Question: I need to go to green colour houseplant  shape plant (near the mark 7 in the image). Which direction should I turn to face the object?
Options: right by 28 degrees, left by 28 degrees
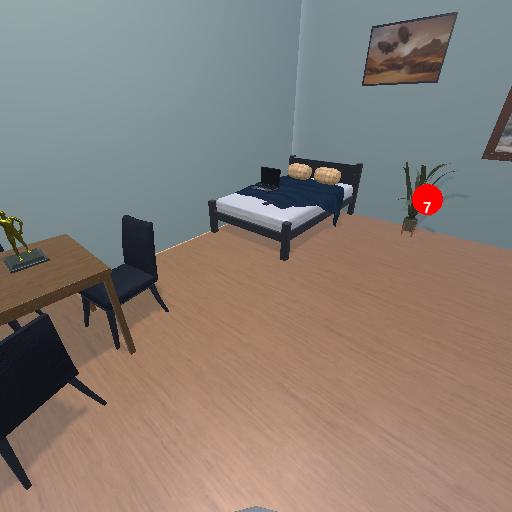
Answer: right by 28 degrees